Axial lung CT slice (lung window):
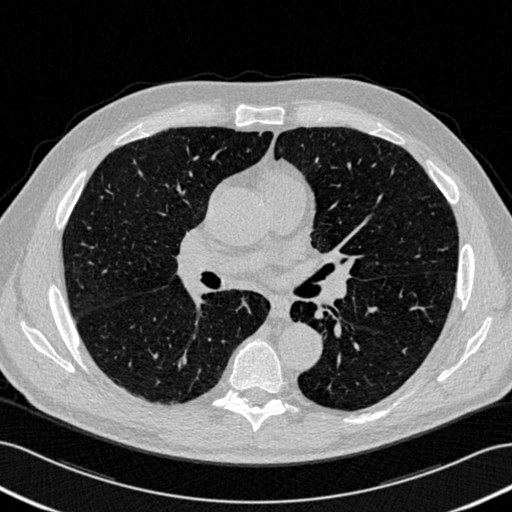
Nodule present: no